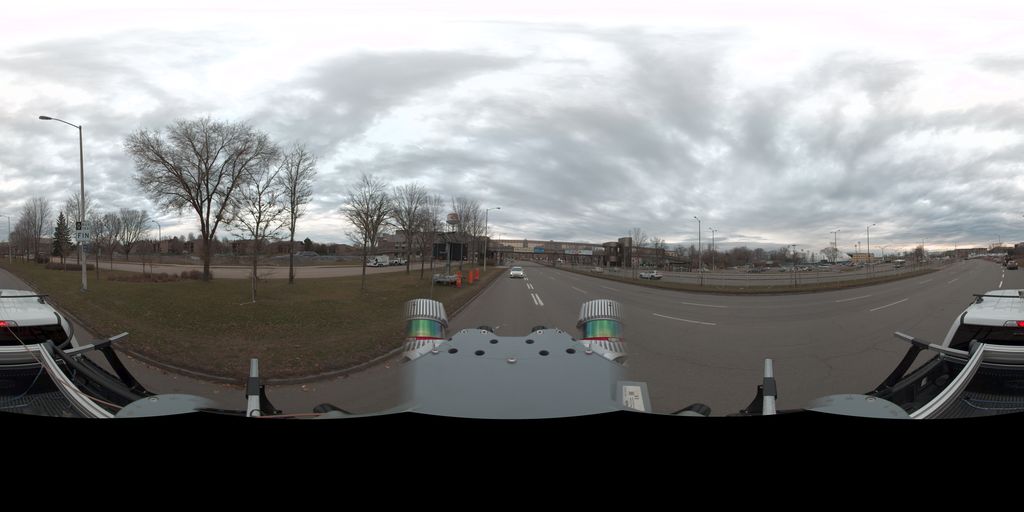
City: quebec_city